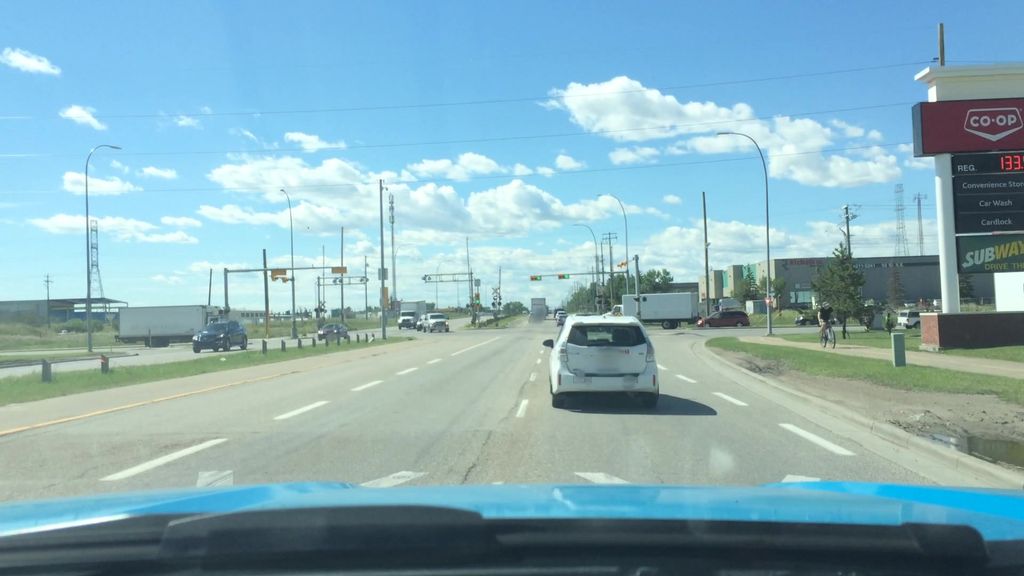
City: calgary